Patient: sex M, age 42
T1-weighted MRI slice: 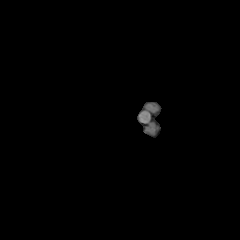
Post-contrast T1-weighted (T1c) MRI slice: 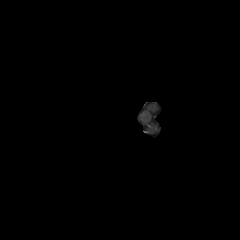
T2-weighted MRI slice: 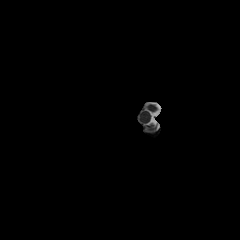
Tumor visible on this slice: no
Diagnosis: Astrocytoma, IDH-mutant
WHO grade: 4